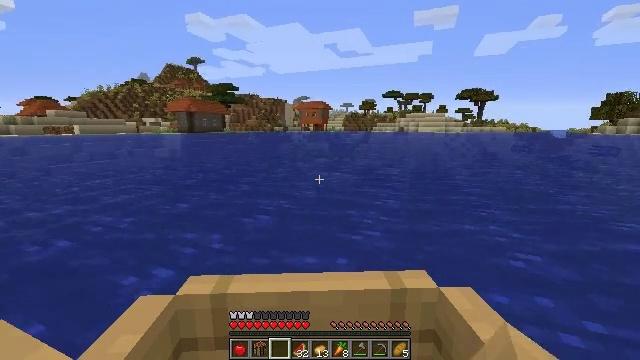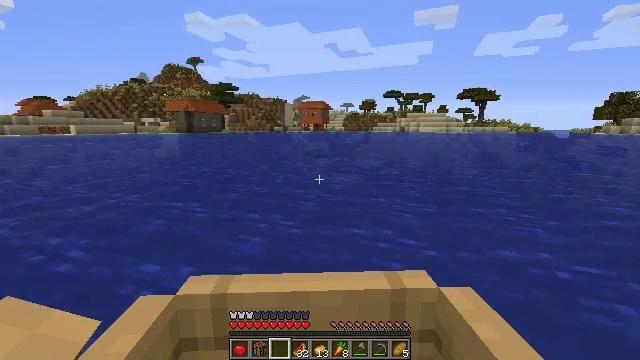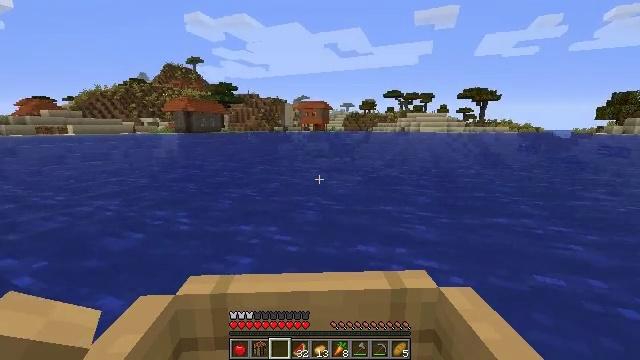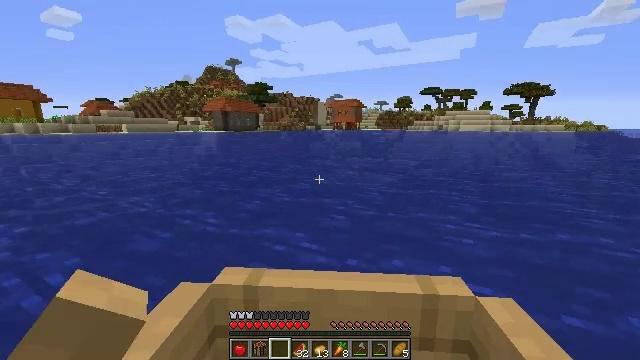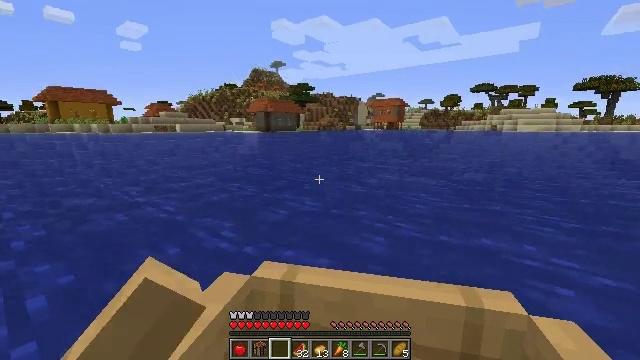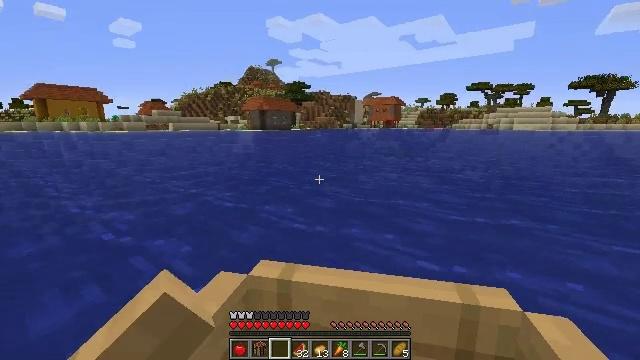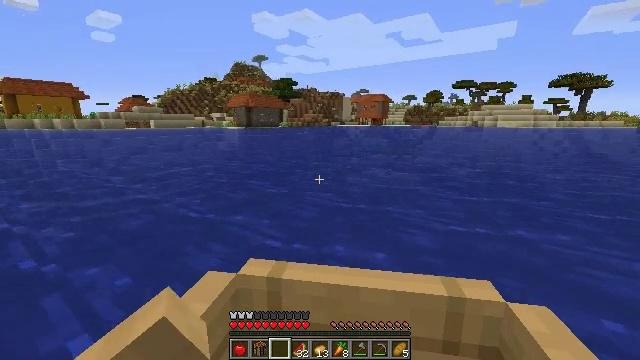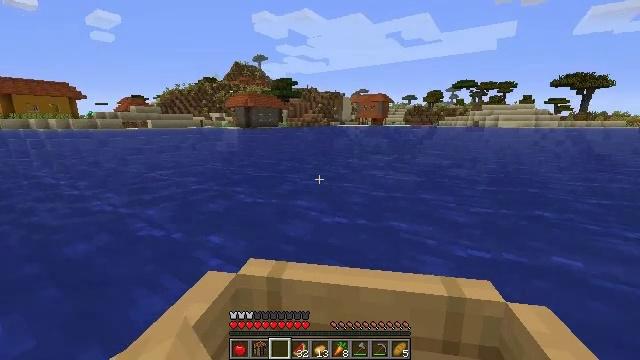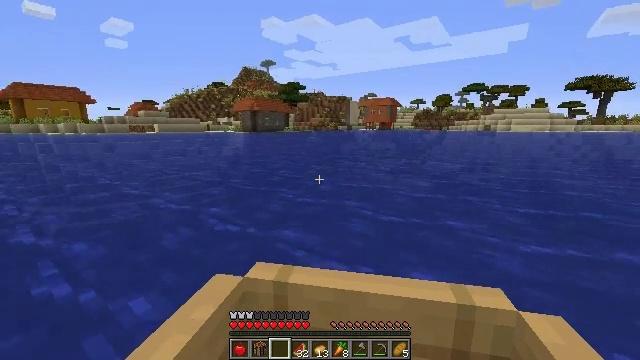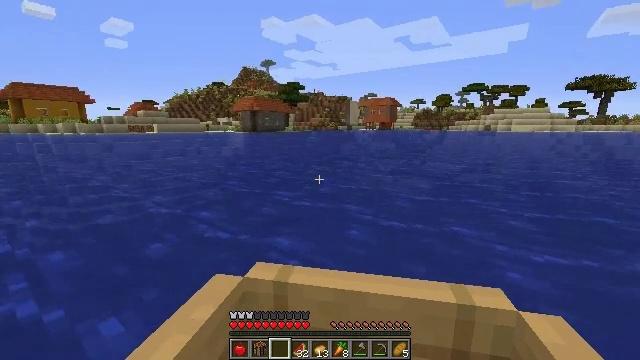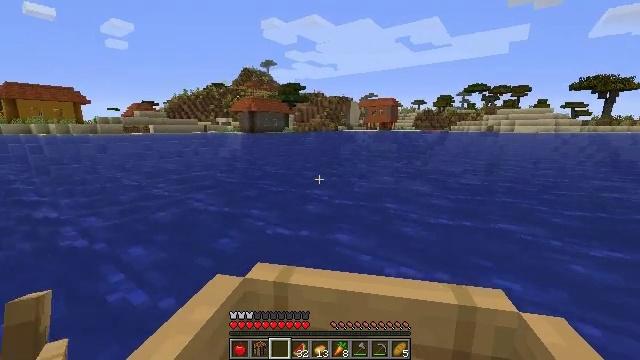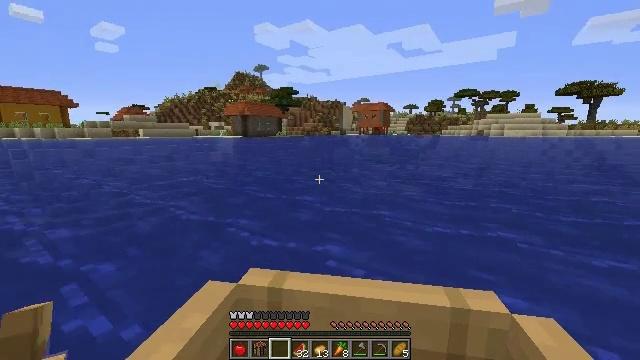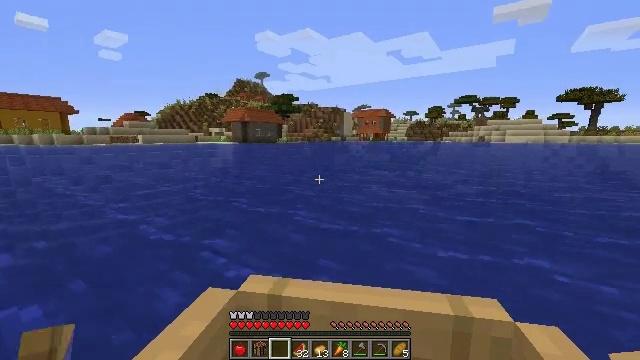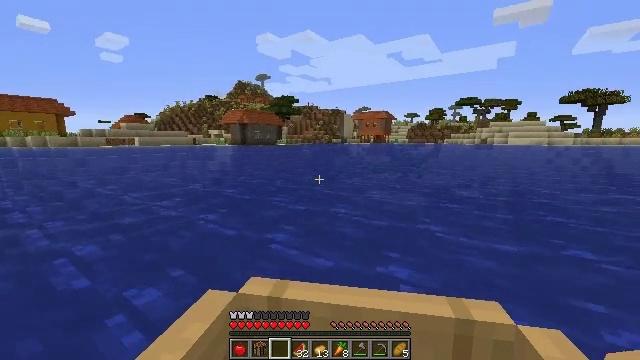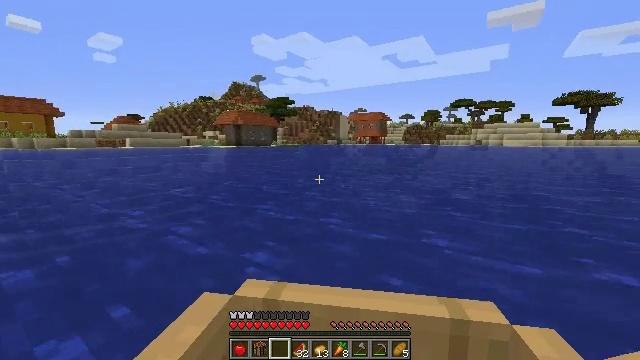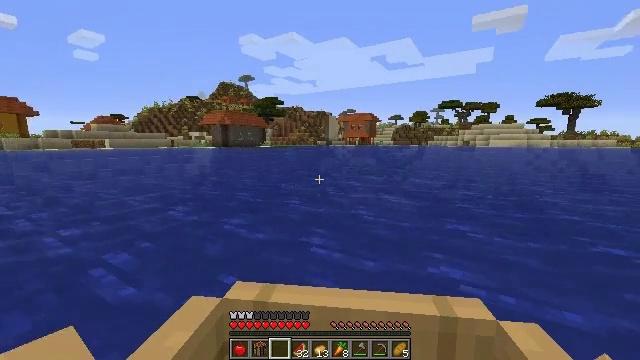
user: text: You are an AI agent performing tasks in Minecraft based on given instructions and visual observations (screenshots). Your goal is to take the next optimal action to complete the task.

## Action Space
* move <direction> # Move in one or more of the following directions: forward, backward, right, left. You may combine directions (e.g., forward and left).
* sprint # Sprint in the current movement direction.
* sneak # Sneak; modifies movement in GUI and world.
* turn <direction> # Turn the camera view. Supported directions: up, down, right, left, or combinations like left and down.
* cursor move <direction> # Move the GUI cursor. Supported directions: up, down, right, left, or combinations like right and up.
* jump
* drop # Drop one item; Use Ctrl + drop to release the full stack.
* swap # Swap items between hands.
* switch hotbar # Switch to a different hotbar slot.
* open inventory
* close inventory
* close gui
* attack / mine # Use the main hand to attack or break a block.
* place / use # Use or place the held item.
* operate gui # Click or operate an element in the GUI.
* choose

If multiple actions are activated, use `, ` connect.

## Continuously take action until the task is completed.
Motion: motion action
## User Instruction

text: Mine the acacia fence.
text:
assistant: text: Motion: move forward
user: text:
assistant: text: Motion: move forward
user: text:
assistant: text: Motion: move forward, turn left
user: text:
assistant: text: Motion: move forward, turn left
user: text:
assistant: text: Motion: move forward
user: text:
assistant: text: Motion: move forward, turn right
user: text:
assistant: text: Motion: move forward
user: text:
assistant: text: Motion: move forward, turn left
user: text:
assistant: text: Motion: move forward
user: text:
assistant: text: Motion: move forward
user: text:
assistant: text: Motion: move forward, turn right
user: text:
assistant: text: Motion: move forward, turn up
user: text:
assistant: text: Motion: move forward
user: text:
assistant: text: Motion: move forward
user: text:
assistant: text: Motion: move forward, turn right
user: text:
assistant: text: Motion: move forward, turn right
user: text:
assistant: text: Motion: move forward, turn right
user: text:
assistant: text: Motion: move forward
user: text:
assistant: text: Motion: move forward
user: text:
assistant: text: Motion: move forward
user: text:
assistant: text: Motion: move forward
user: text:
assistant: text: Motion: move forward
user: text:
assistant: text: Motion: move forward
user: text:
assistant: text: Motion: move forward
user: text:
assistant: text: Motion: move forward
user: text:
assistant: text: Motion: move forward
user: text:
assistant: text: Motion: move forward
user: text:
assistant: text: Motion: move forward
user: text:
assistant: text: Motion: move forward
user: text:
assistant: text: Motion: move forward